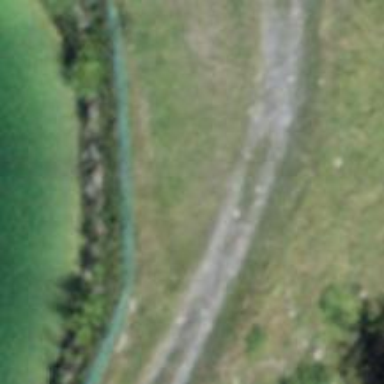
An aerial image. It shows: Advanced downhill track with grade3 surface.